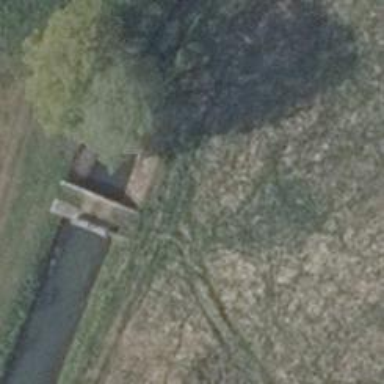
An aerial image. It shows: Beam bridge.